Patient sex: F
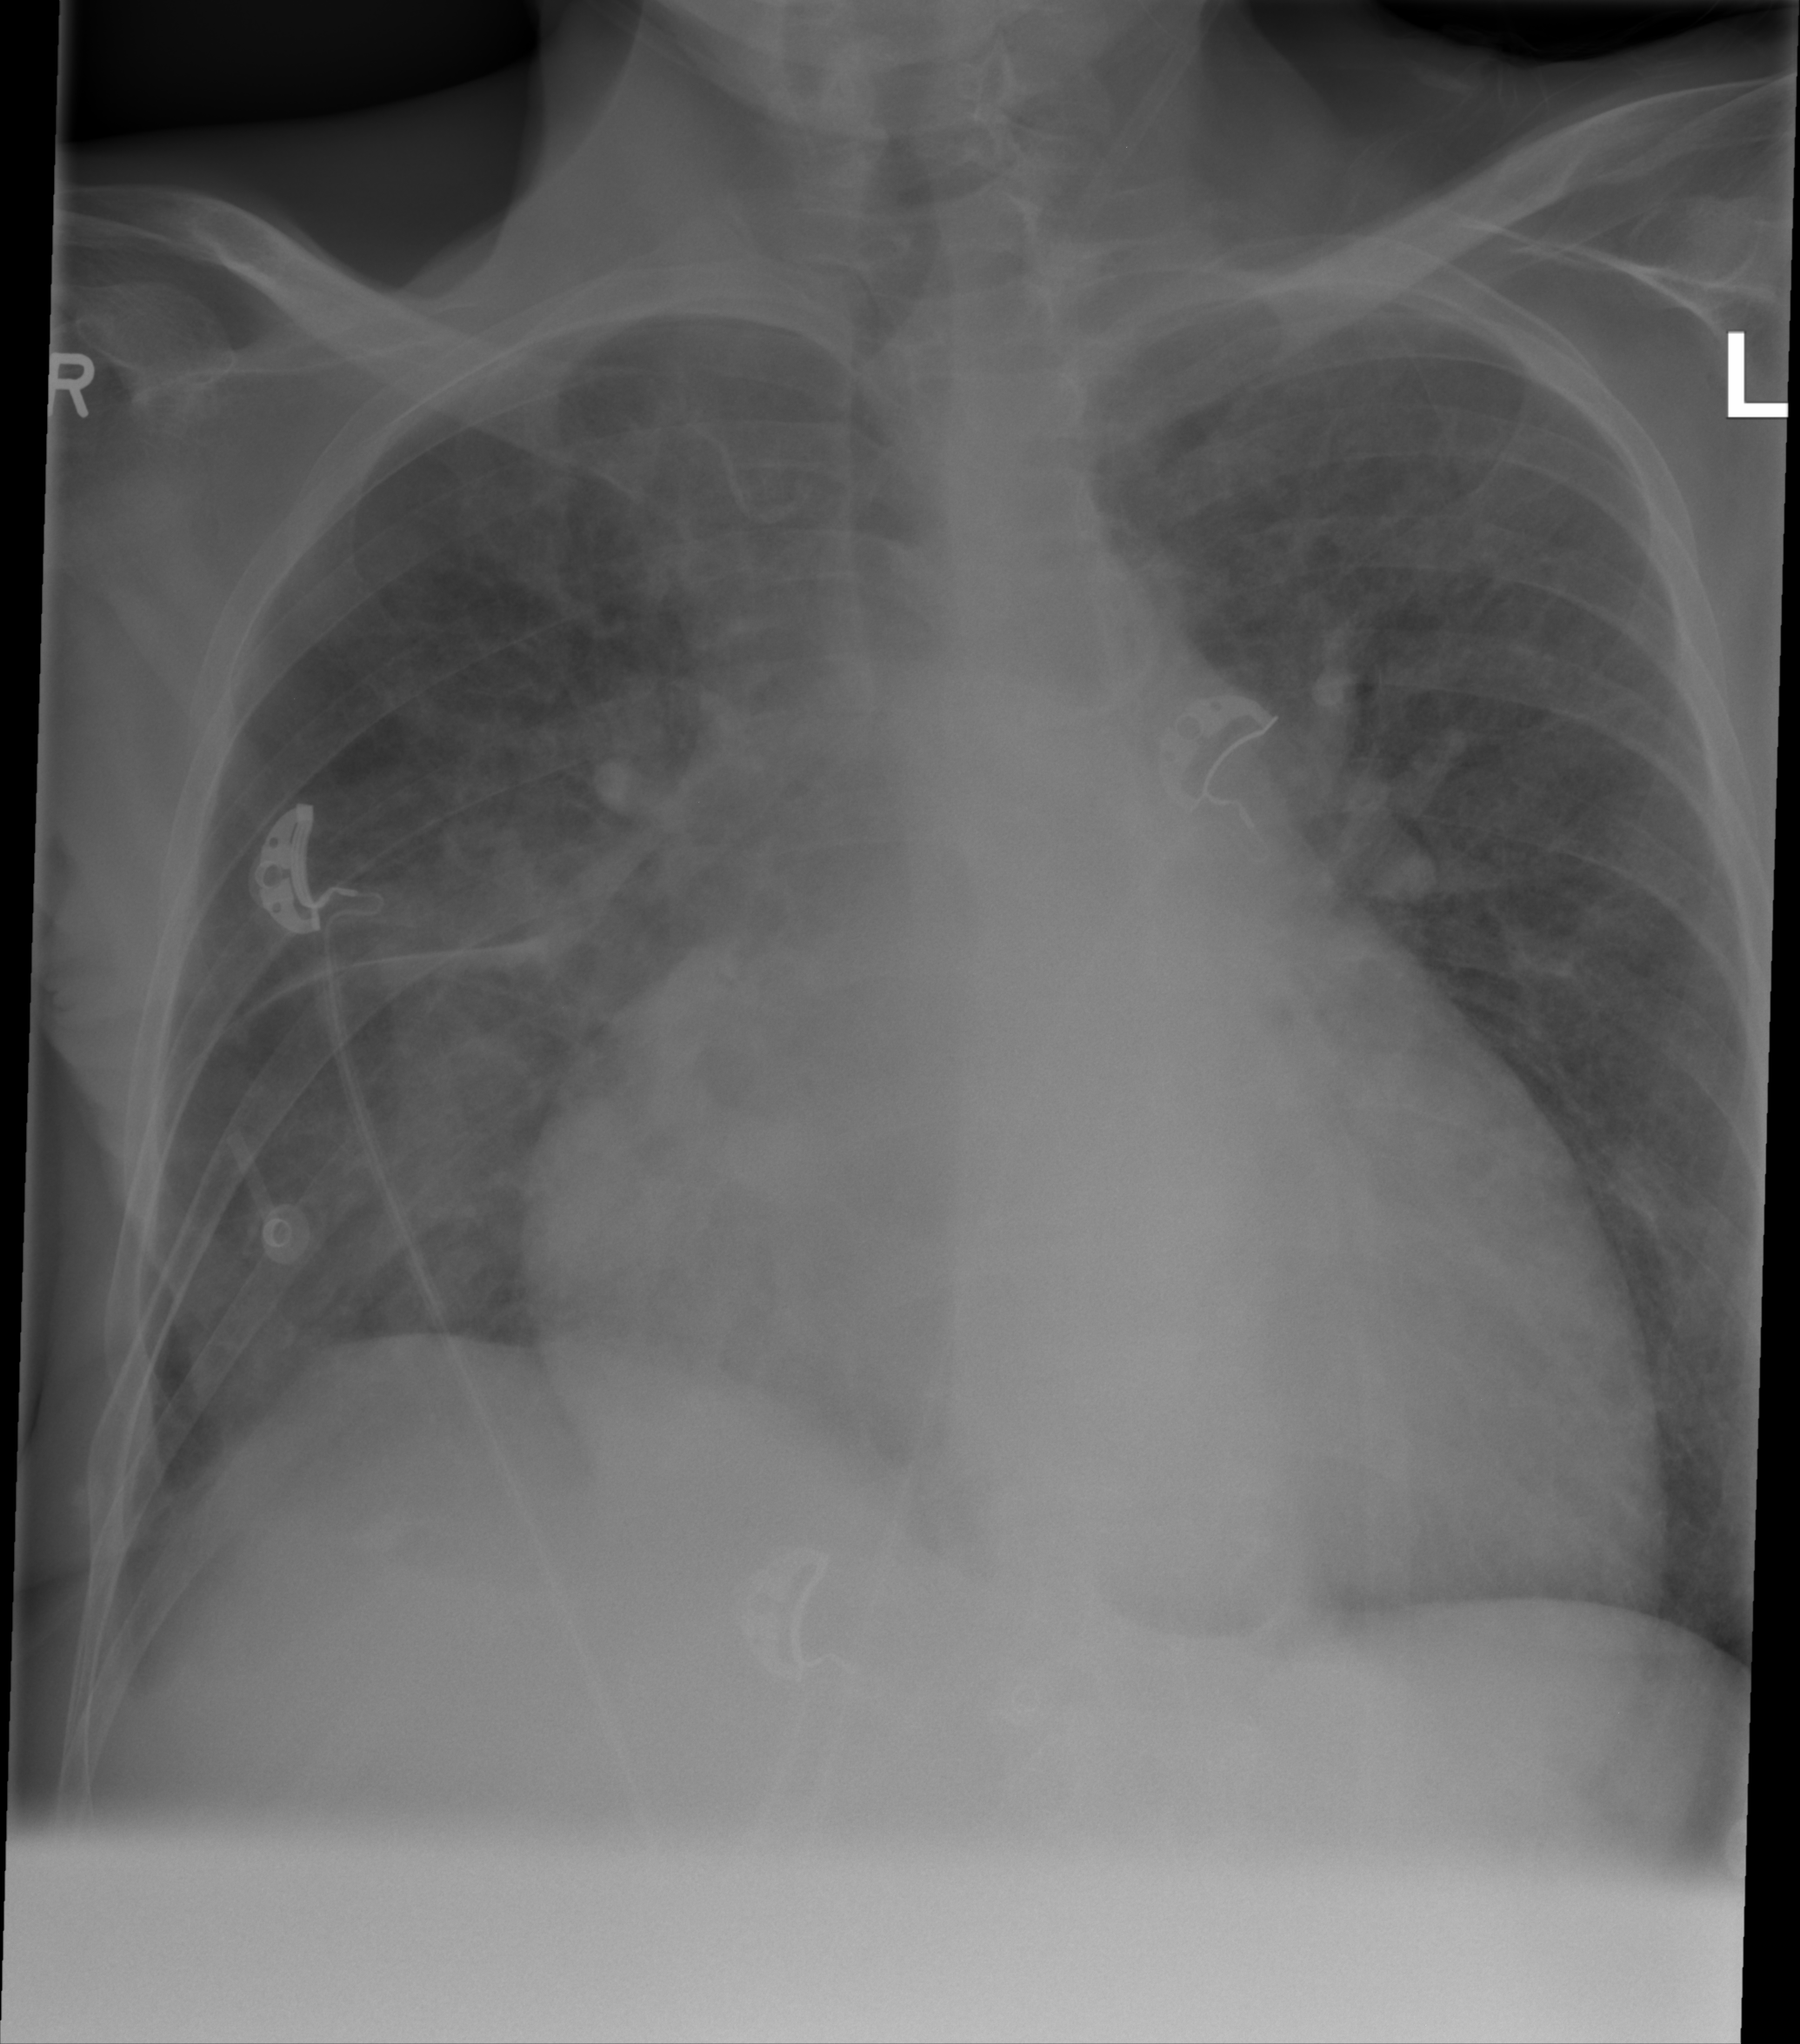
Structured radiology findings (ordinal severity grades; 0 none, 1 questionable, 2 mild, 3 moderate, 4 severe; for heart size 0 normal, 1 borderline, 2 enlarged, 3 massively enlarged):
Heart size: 3
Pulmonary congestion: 3
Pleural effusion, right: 1
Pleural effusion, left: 0
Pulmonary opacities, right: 0
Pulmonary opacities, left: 0
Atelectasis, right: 1
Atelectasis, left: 0